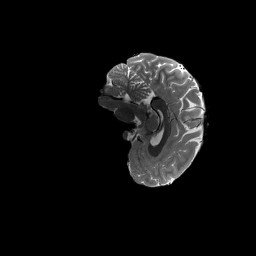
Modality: T2w
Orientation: sagittal
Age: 18
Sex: female
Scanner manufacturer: siemens
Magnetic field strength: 3 T
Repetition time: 3.2 s
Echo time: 0.564 s